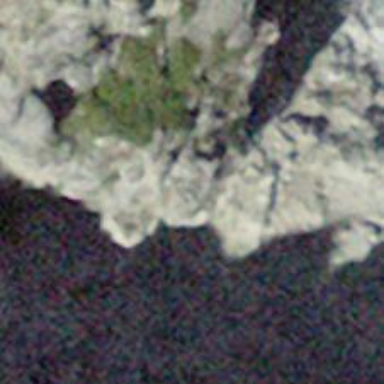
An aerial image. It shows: Cliff in nature.